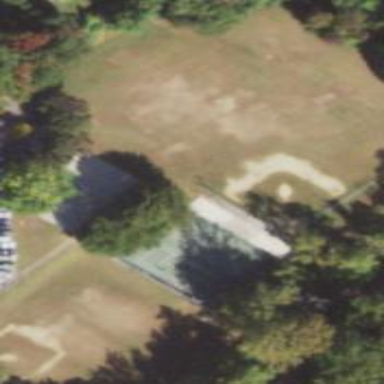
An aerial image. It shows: Baseball pitch for leisure land.